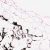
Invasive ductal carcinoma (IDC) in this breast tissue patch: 0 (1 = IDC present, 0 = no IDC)